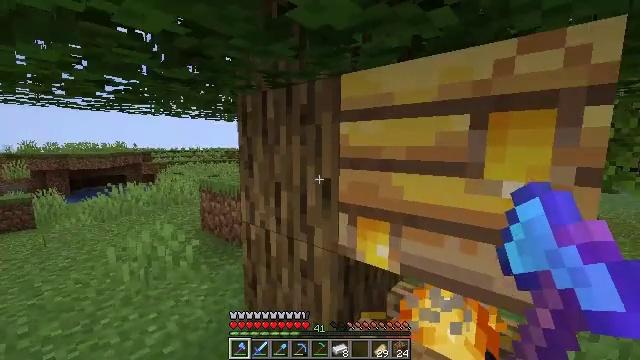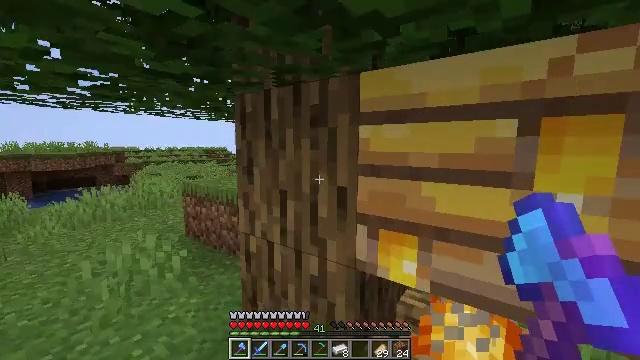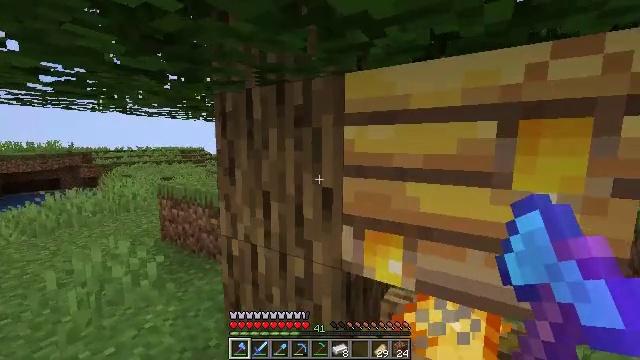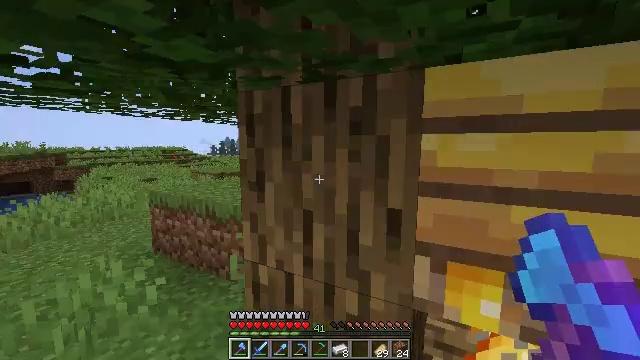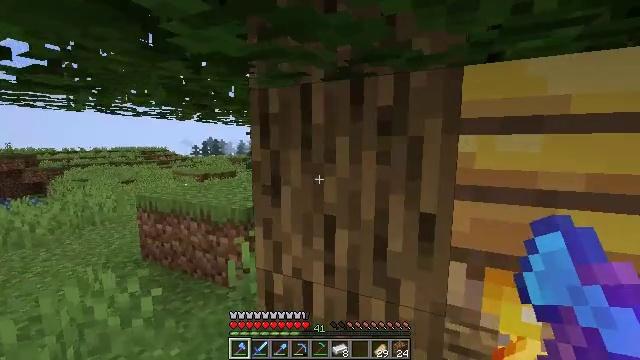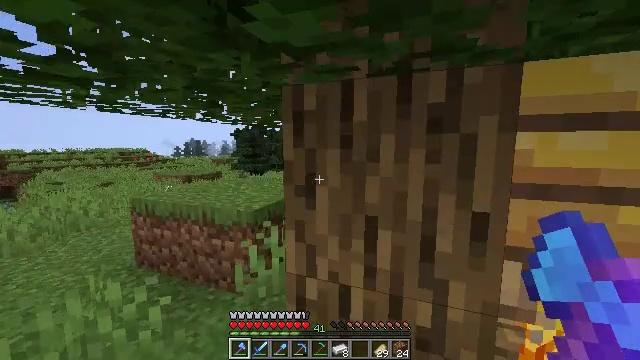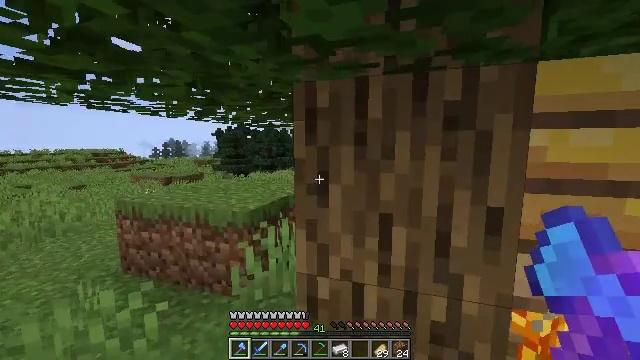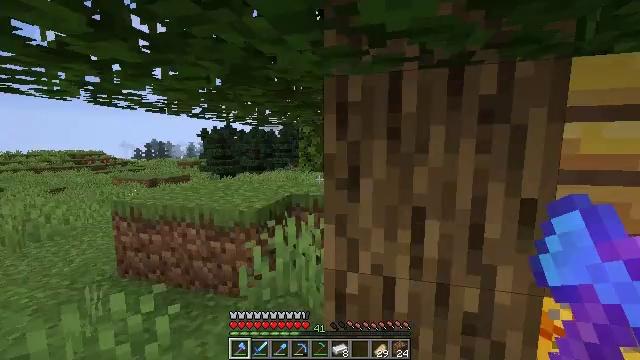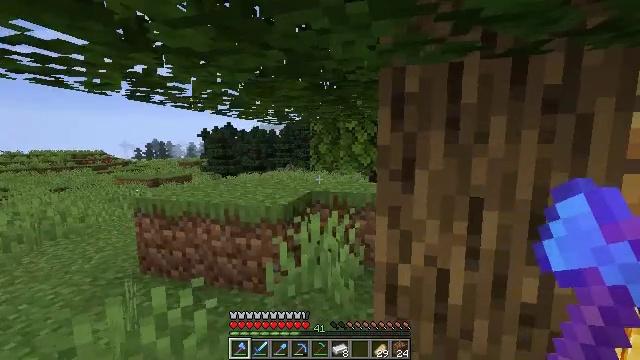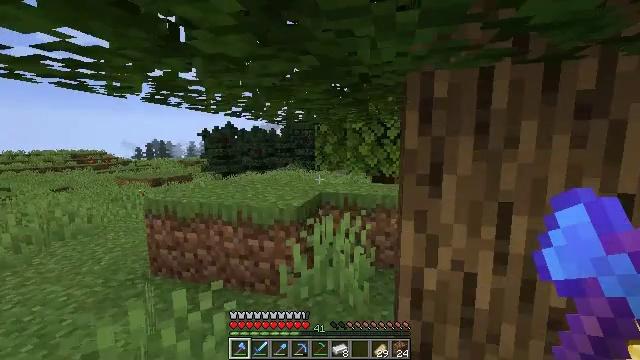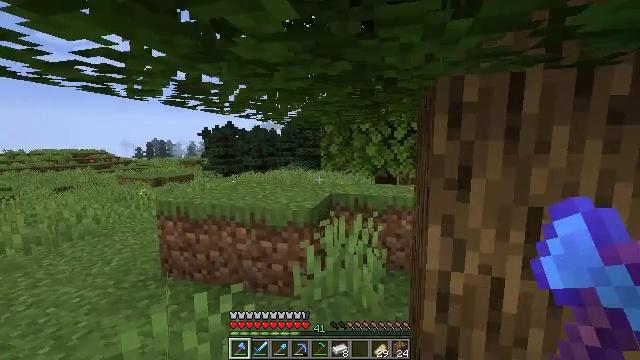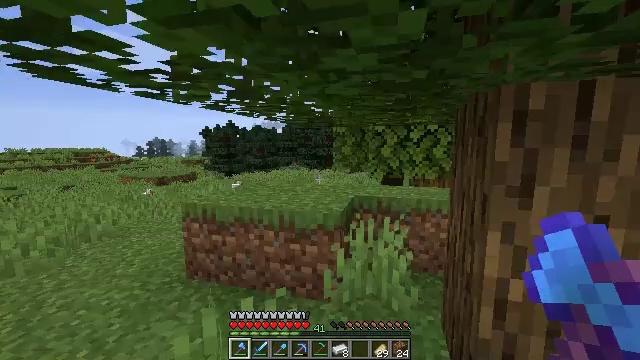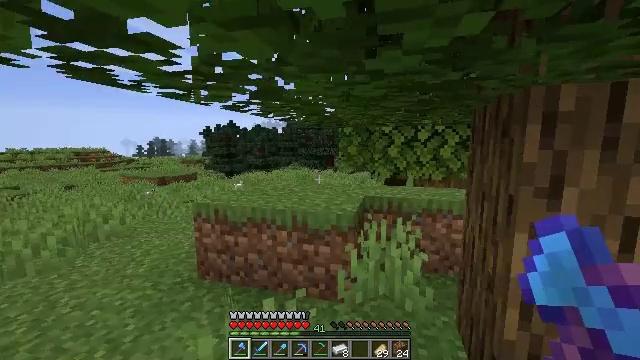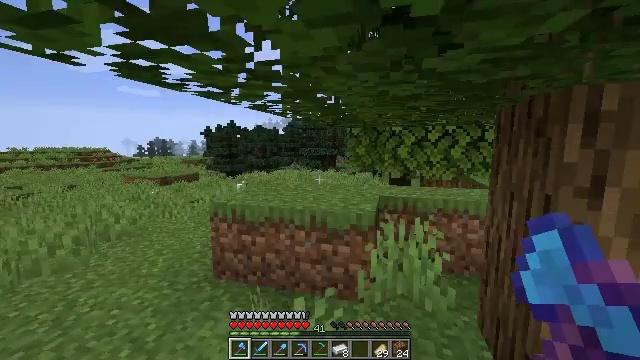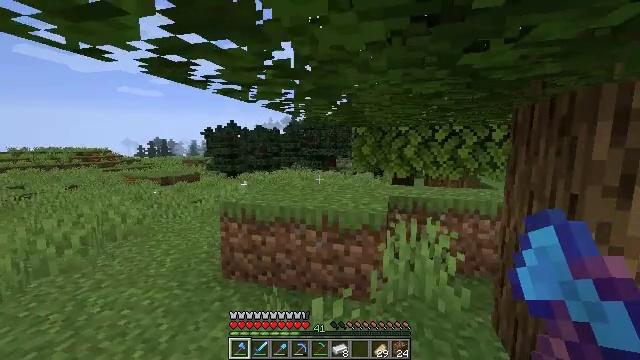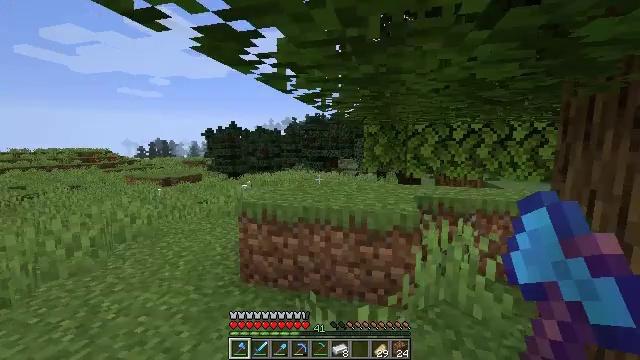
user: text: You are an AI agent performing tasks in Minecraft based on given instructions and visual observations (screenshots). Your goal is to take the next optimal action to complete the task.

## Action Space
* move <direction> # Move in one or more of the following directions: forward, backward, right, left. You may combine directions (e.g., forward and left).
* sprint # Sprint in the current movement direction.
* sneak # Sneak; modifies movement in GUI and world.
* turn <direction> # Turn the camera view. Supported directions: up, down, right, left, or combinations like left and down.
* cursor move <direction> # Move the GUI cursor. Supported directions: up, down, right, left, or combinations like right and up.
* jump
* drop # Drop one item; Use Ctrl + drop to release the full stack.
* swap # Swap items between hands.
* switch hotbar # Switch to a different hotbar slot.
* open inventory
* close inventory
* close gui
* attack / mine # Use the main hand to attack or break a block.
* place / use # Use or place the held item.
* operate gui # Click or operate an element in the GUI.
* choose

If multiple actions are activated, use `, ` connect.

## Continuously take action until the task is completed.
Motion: motion action
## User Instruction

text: Break the sweet berry bush to collect berries.
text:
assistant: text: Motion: move forward and move left, turn right
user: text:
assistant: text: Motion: move forward and move left, turn right
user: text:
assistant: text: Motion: move forward and move left, turn right
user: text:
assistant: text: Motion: move left, turn right
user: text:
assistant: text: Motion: move left, turn right
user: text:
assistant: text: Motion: move left, turn right
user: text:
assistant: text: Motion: move left, turn right
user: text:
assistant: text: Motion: move left
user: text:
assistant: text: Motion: move left
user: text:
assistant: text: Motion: move left
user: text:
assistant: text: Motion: move left
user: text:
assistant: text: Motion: move left
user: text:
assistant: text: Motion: move left
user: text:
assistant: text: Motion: move forward and move left
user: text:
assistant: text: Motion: move forward and move left
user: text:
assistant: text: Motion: move forward and move left
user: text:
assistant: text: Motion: move forward and move left
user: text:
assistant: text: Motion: move forward and move left
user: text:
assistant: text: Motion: move forward and move left
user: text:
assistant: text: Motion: move forward and move left
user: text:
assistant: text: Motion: move forward and move left, turn left
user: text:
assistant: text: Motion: move forward and move left
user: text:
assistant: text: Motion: move forward and move left, turn left
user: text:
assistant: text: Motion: turn left and up
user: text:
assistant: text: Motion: turn left
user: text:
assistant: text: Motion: no_op
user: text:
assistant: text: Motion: turn right
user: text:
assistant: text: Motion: no_op
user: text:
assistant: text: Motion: no_op
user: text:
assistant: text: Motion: no_op